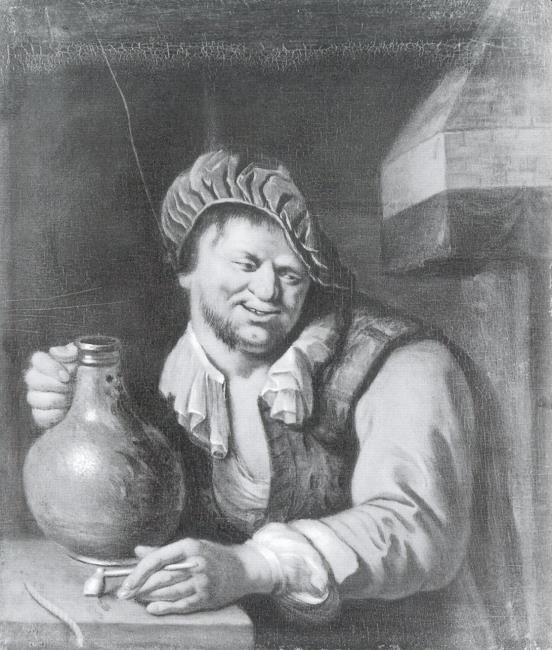
Title: Old man with a beer jug
Artist: manner of Willem van Mieris
Earliest date: 1617
Latest date: 1617
Genre: painting
Iconography: Tobacco
Keywords: genre, one human figure, old man, half-length, head to the right, interior view, table, pipe, tankard